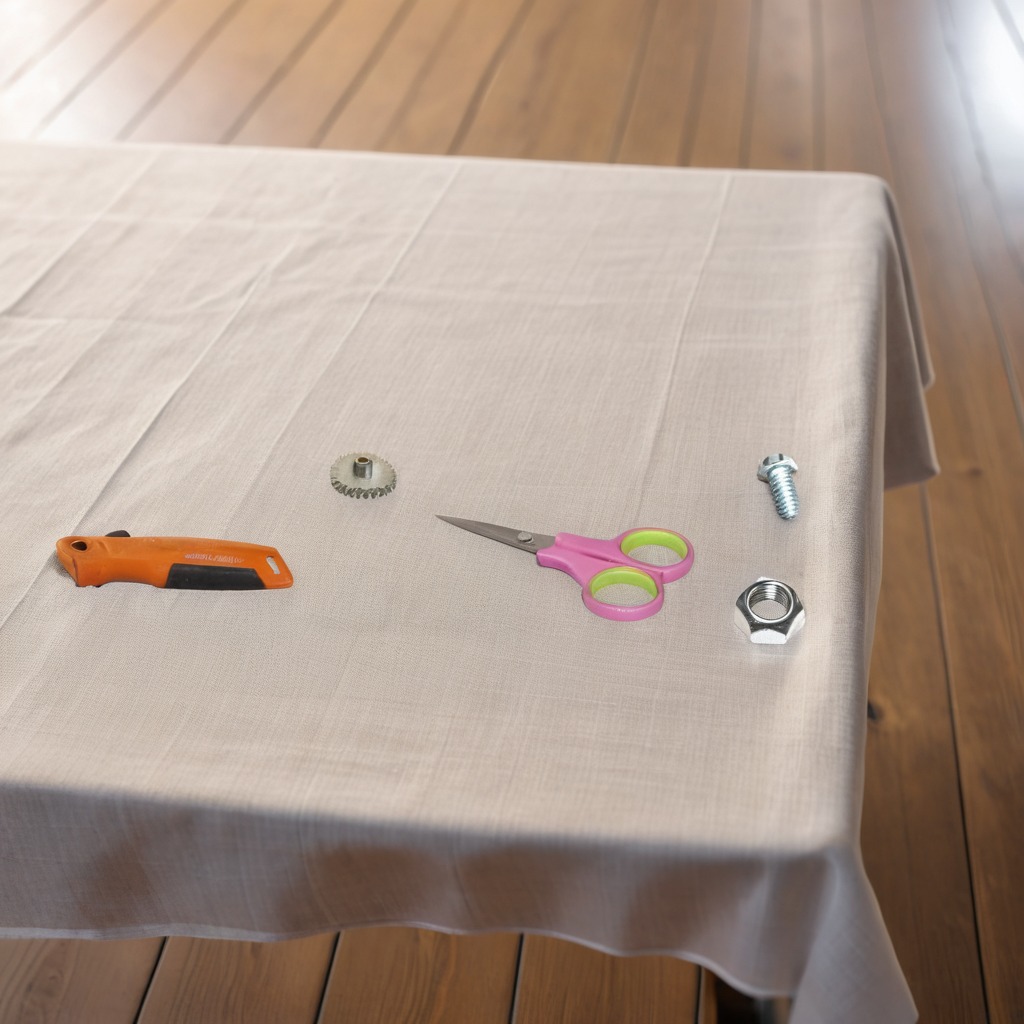
A steel gear with teeth, a utility knife, a metal machine screw, a metal nut, and a pair of scissors are lying on a wooden table in an outdoor workshop during daytime bright natural light soft shadows worn but beneath the cloth.